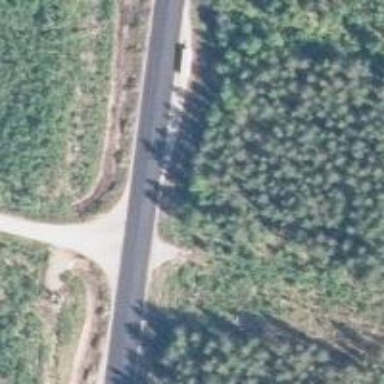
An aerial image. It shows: Asphalt trunk highway.